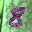
Label: 8